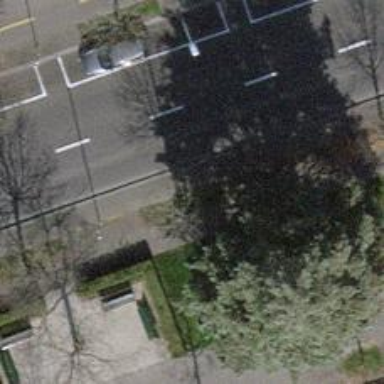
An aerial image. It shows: Avenue lined with trees.